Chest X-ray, PA view. Patient: 65 years old, sex F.
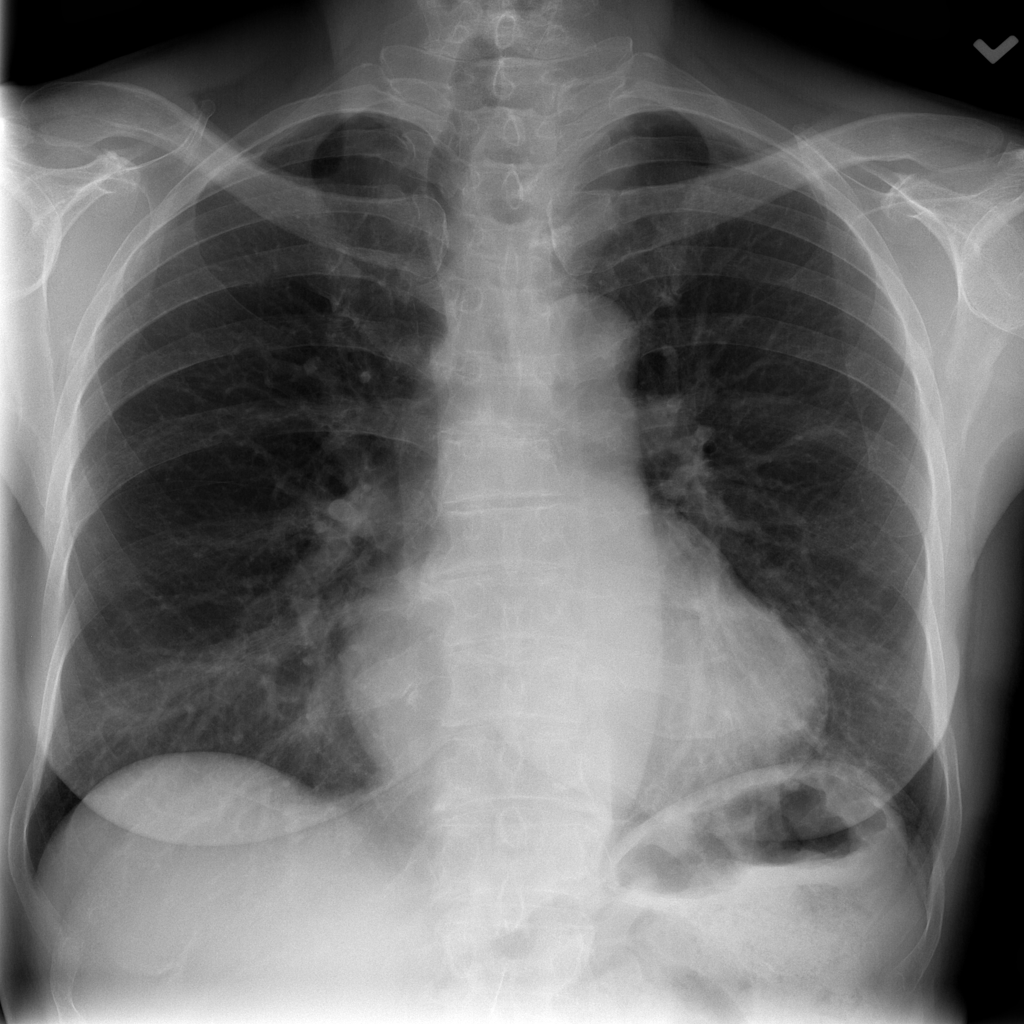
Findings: Cardiomegaly